Question: I have a Dialog which has a ComboBox ('aComboBox', say) with the following properties set:
- 'DataSource''BindingSource'- 'DisplayMember''String'
Here is a pic of how the properties are set:

I want the 'String' value of the item selected in the combo box but I am getting 'System.Data.DataRowView'when I use this code at run time:
'aComboBox.SelectedItem.ToString()'
How do I get the String value?
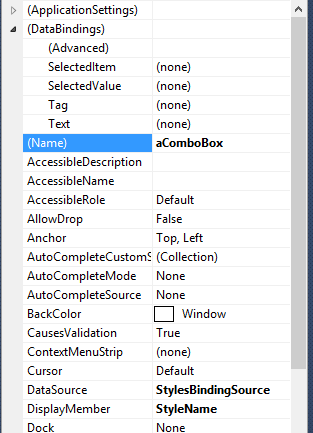
Answer: I managed to fix this by setting the 'Value Member' attribute as shown in the following image, I am then able to retrieve the String value by calling 'aComboBox.SelectedValue.ToString()' :

Before, I only had the 'Display Member' attribute set.